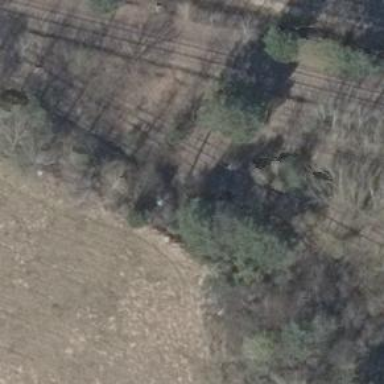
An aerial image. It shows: Disused railway yard.